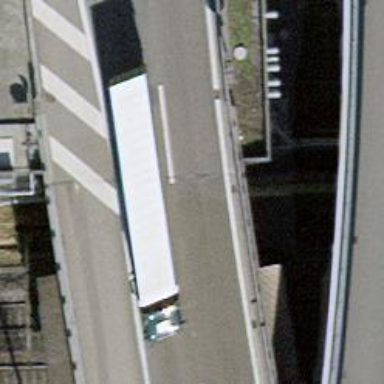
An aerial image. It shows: Asphalt motorway.